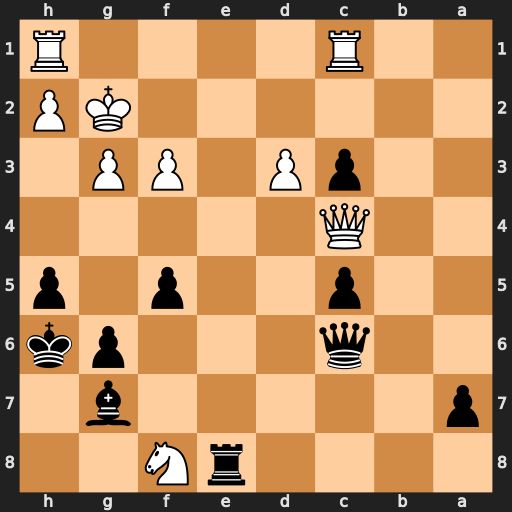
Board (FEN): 4rN2/p5b1/2q3pk/2p2p1p/2Q5/2pP1PP1/6KP/2R4R
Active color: b
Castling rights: -
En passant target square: -
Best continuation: Re2+ Kh3 g5